Question: I have a text file that has values on each line and each value is separated by a comma.I want to add the first line of data in the first row of datagrid view and each value in first line separated with comma to be added in different columns of that row and second line of data in second row

I didn't know the actual code so I roughly tried this code:
'''
string FilePath = Application.StartupPath + "\Items.txt";
string[] Records = File.ReadAllLines(FilePath);
for (int i = 0; i < Records.Length; i++)
{
//listView1.Items.Add(Records[i],Records[i+1],Records[i+2]);
DGMenu.Rows.Add(Records[i]);
}
'''
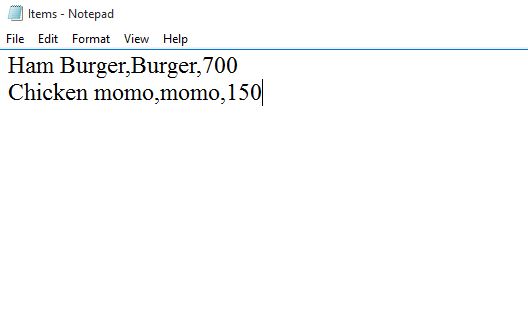
Answer: Records.Split(",") should give you what you need if I understood your question correctly.